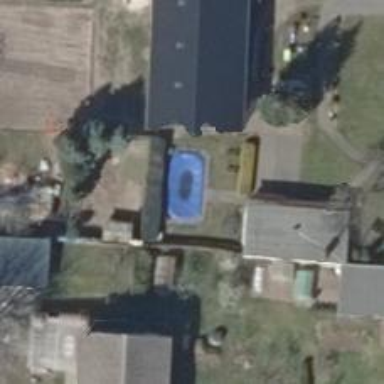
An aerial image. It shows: Swimming pool located in leisure land.